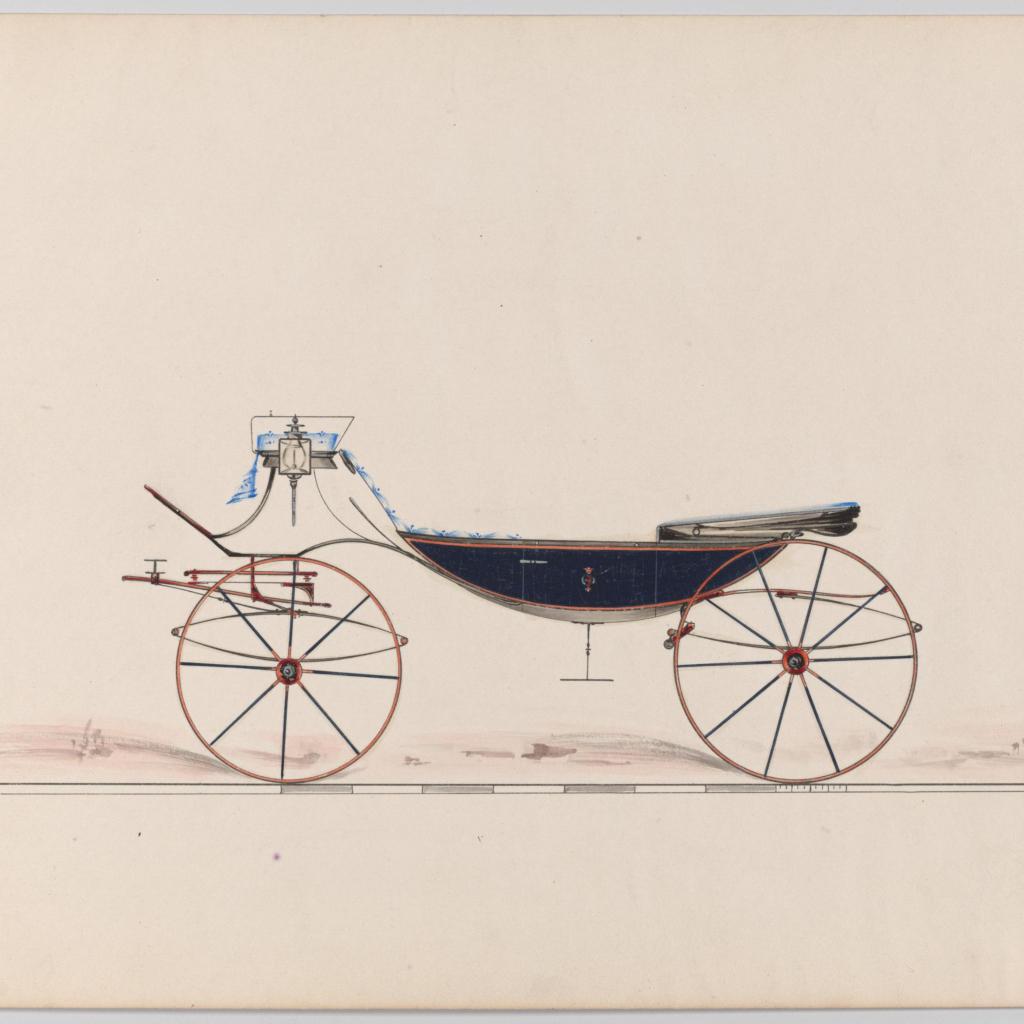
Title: Design for Vis-à-vis (unnumbered)
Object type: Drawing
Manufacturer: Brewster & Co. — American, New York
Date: ca. 1870
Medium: Pen and black ink, watercolor and gouache with gum arabic
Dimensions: sheet: 6 x 8 15/16 in. (15.2 x 22.7 cm)
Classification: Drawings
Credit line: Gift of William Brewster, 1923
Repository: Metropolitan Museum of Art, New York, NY